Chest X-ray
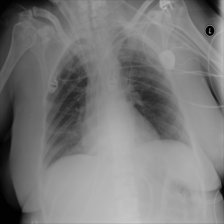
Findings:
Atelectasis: negative
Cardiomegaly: negative
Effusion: negative
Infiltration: positive
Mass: negative
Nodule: negative
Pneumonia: negative
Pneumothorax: negative
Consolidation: negative
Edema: negative
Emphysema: negative
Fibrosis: negative
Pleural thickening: negative
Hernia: negative